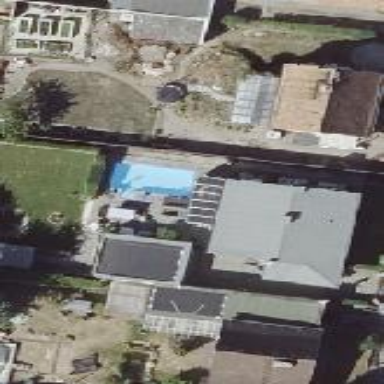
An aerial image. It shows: Detached building with gabled roof.